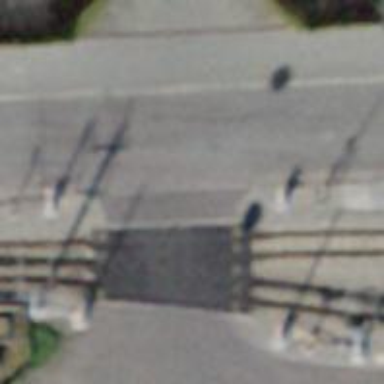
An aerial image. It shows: Level crossing with double half barrier.